Горизонтально расположенная упругая пружина массой $M$ под действием силы, равной ее весу $M g$, растягивается (или сжимается) на величину $\Delta x_{0}$.
Чему будет равно удлинение данной пружины, если ее подвесить за один конец (без груза)?
Чему будет равен период колебаний груза массой $m$, скрепленного с одним из концов данной пружины, если второй конец пружины неподвижен, а груз скользит по гладкой горизонтальной поверхности? Деформация пружины во всех случаях мала по сравнению с длиной недеформированной пружины.
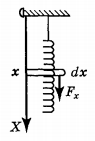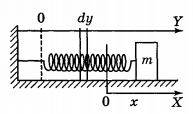
Чему будет равно удлинение данной пружины, если ее подвесить за один конец (без груза)?
Решение: Жесткость данной пружины $k=\frac{M g}{\Delta x_{0}}$. Найдем жесткость $k^{*}$ небольшого элемента этой пружины длиной $d x$. Если пружина растянута на величину $\Delta x$, то очевидно, что удлинение $\delta x$ элемента пружины длиной $d x$ равно $\delta x=\frac{\Delta x}{l_{0}} d x$, где $l_{0}$ — длина пружины, при этом упругая сила в любом сечении пружины равна $F=k \Delta x$. С другой стороны, деформация элемента пружины $d x$ может быть записана в виде $\delta x=\frac{F}{k^{*}}=\frac{k \Delta x}{k *}$. Приравняв два выражения для $\delta x$, получим $k^{*}=k \frac{l_{0}}{d x}$. Рассмотрим вертикально подвешенную пружину (см. рисунок ниже).  Распределение силы $F_{x}$ вдоль оси $x$ будет иметь вид $$ F_{x}=\frac{M g}{l_{0}}\left(l_{0}-x\right). $$ Удлинение элемента пружины длиной $d x$, имеющего координату $x$, равно $$ \delta x=\frac{F_{x}}{k *}=\frac{M g\left(l_{0}-x\right) d x}{k l_{0}^{2}}=\frac{\left(l_{0}-x\right) \Delta x_{0}}{l_{0}^{2}} d x. $$ Очевидно, что удлинение всей пружины $$ \Delta x=\int \limits_{0}^{l_{0}} \frac{\left(l_{0}-x\right) \Delta x_{0}}{l_{0}^{2}} d x=\frac{\Delta x_{0}}{2}. $$
Ответ: $$ \Delta x=\frac{\Delta x_{0}}{2}. $$

Чему будет равен период колебаний груза массой $m$, скрепленного с одним из концов данной пружины, если второй конец пружины неподвижен, а груз скользит по гладкой горизонтальной поверхности?
Решение: Пусть в некоторый момент времени груз массой $m$ сместился от равновесного положения $(x=0)$ на величину $x$ (см. рисунок ниже).  Найдем полную энергию системы «пружина + груз» массой $m$. Кинетическая энергия груза $T_{m}=\frac{m x^{2}}{2}$. Если смешение правого конца пружины $x$, то смещение элемента пружины с координатой $y$ равно $$ x_{y}=\frac{x}{l_{0}} y. $$ Следовательно, скорость элемента пружины с координатой $y$ $$ v_{y}=\dot{x}_{y}=\frac{y}{l_{0}} \dot{x}_{0}, $$ а кинетическая энергия элемента пружины длиной $d y$ $$ d T_{пр}=\frac{M}{l_{0}} d y \frac{y^{2}}{2 l_{0}^{2}} \dot{x}^{2}=\frac{M x^{2}}{2 l_{0}^{3}} y^{2} d y. $$ Полная кинетическая энергия пружины $$ T_{пр}=\int \limits_{0}^{l_{0}} \frac{M x^{2}}{2 l_{0}^{3}} y^{2} d y=\frac{M x^{2}}{6}. $$ Теперь найдем энергию упругой деформации пружины $$ U=\frac{k x^{2}}{2}=\frac{M g}{2 \Delta x_{0}} x^{2}. $$ Полная энергия системы «пружина + груз» $$ \frac{m \dot{x}^{2}}{2}+\frac{m \dot{x}^{2}}{6}+\frac{M g}{2 \Delta x_{0}} x^{2}=\operatorname{const}. $$ Продифференцировав по времени $t$, получим уравнение движения груза: $$ (m+M / 3) \ddot{x}+\frac{M g}{\Delta x_{0}} x=0. $$ Период колебания груза $T=2 \pi \sqrt{\frac{\left(m+\frac{M}{3}\right) \Delta x_{0}}{M g}}$.
Ответ: $$ T=2 \pi \sqrt{\frac{\left(m+\frac{M}{3}\right) \Delta x_{0}}{M g}}. $$
Темы:
T, Механика, Динамика, Частота колебаний, Колебания, Всероссийские, Упругость, Пружина, Реальная механическая система